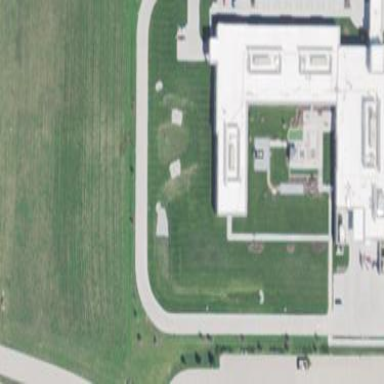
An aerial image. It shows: Hospital building.